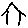
Label: house